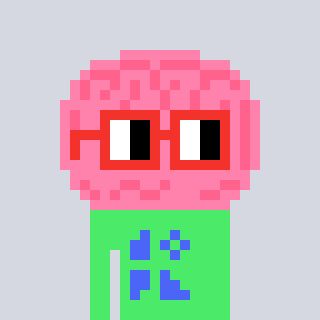
a pixel art character with square red glasses, a brain-shaped head and a teal-colored body on a cool background